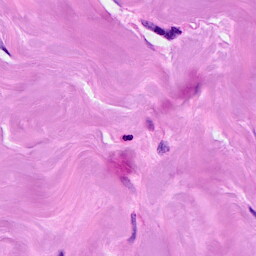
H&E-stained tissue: Breast